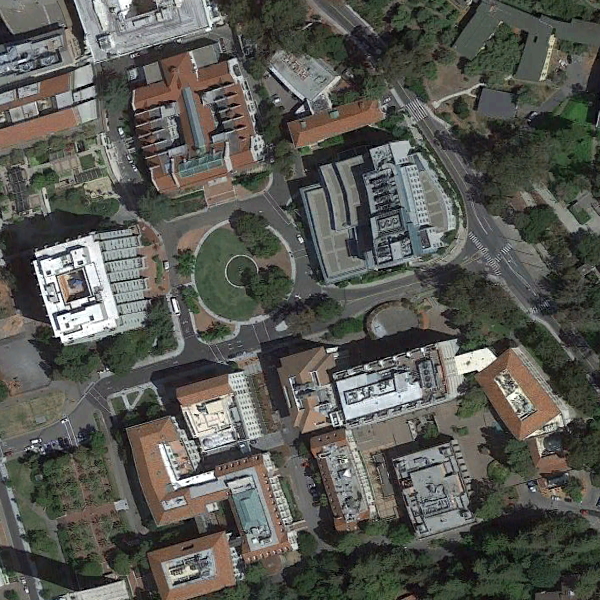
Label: School